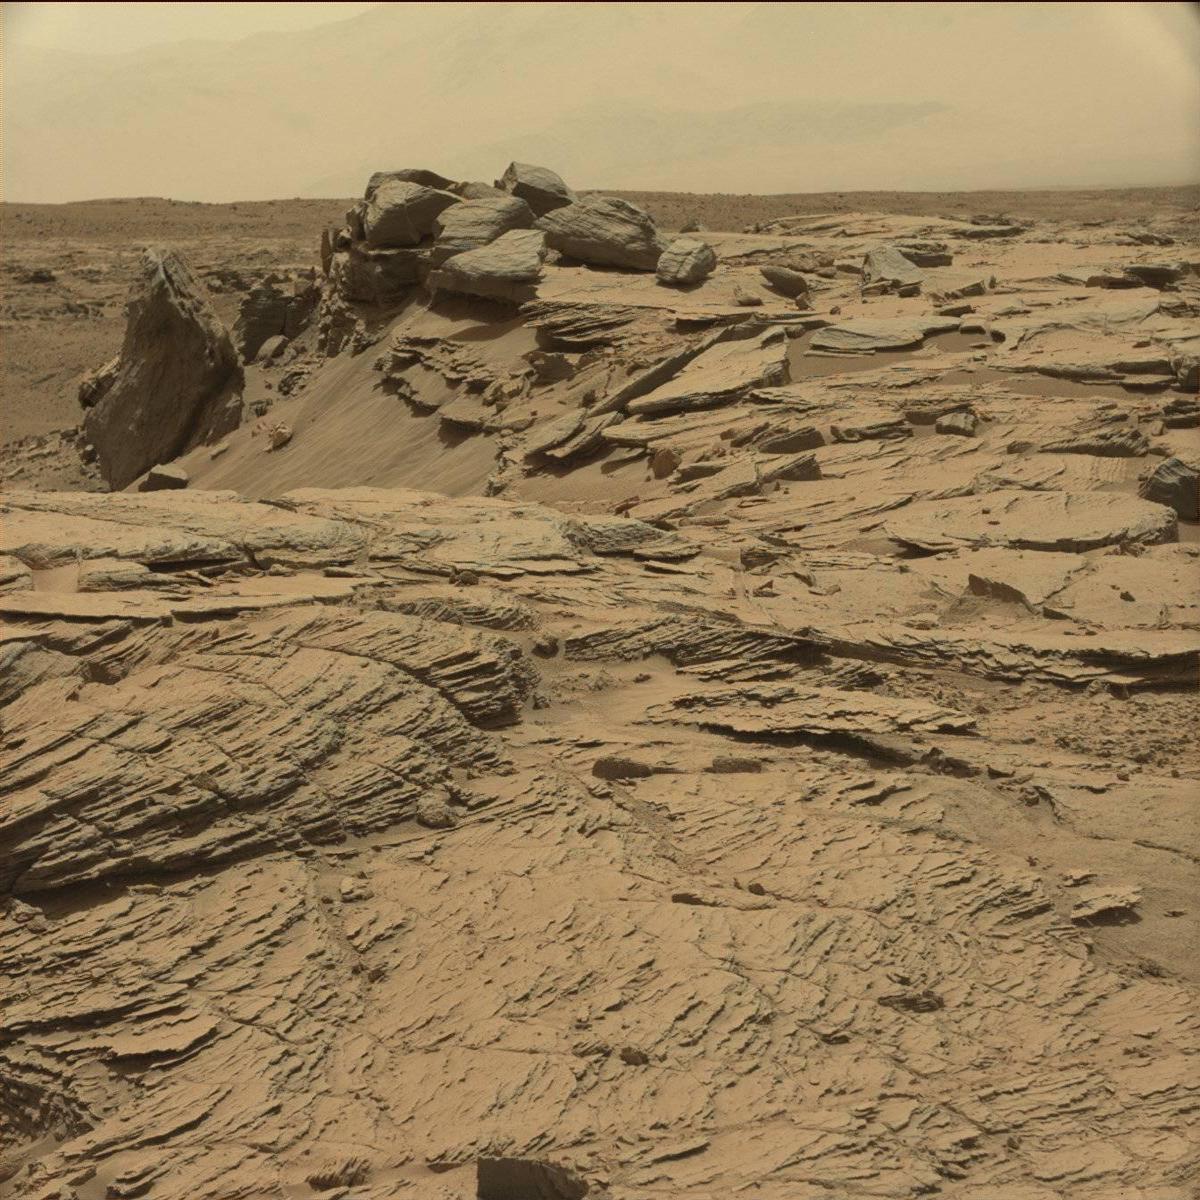
Terrain classes present: Bedrock, Ridge, Rock, Sand / Soil, Sky